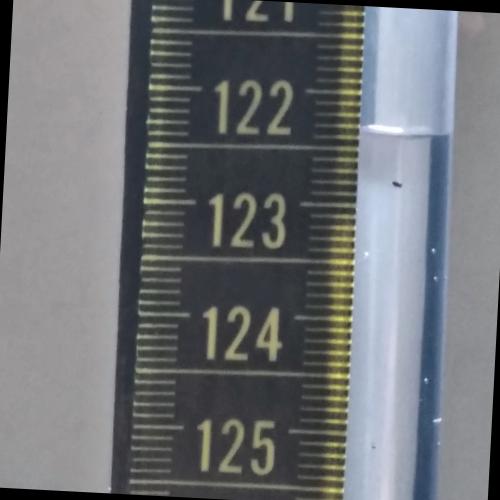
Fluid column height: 122.3 cm